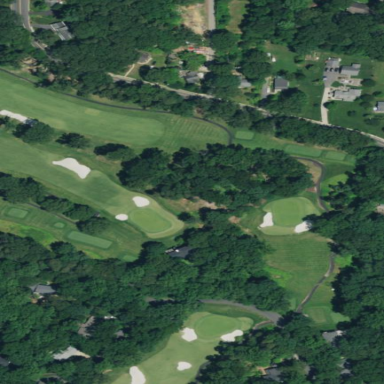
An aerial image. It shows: Golf fairway surrounded by grass.